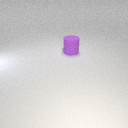
large purple rubber cylinder